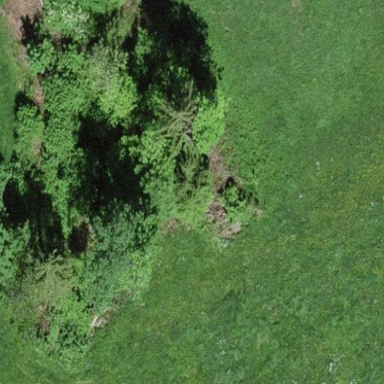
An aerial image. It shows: Forest with mix of leaf types.